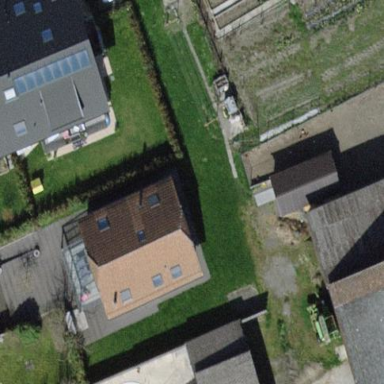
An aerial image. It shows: Building with half-hipped roof.